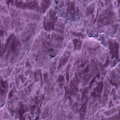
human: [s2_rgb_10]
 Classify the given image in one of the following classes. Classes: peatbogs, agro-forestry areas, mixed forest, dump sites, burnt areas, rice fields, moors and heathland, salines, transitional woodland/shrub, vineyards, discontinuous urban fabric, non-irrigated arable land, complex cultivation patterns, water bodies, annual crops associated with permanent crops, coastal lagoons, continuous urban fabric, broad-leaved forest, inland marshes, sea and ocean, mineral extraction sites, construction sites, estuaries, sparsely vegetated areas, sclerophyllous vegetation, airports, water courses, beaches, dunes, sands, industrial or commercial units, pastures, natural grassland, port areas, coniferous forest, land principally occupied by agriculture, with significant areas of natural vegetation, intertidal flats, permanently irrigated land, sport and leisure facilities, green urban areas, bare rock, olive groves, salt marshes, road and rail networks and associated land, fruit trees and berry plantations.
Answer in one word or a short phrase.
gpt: sea and ocean